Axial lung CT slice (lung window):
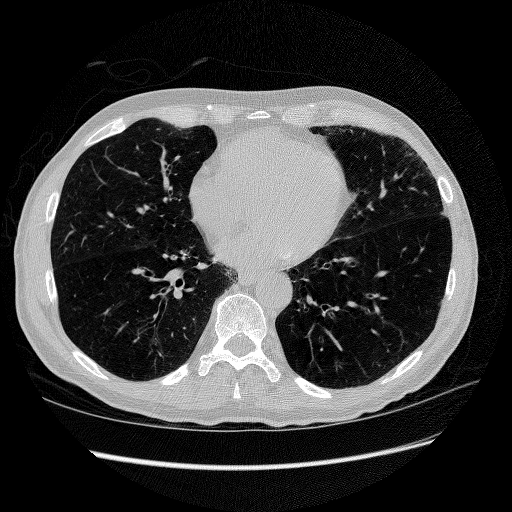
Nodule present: no